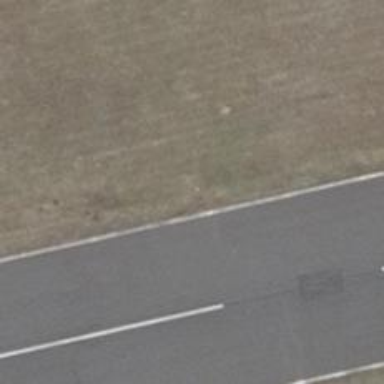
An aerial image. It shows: Aviation light marking the edge of runway.